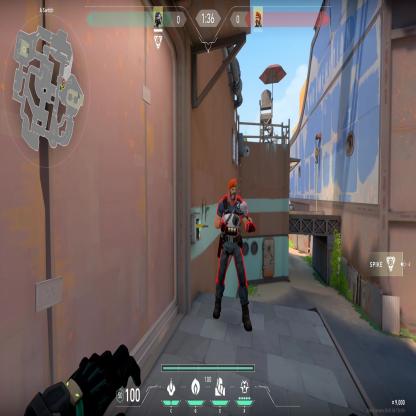
Label: enemy